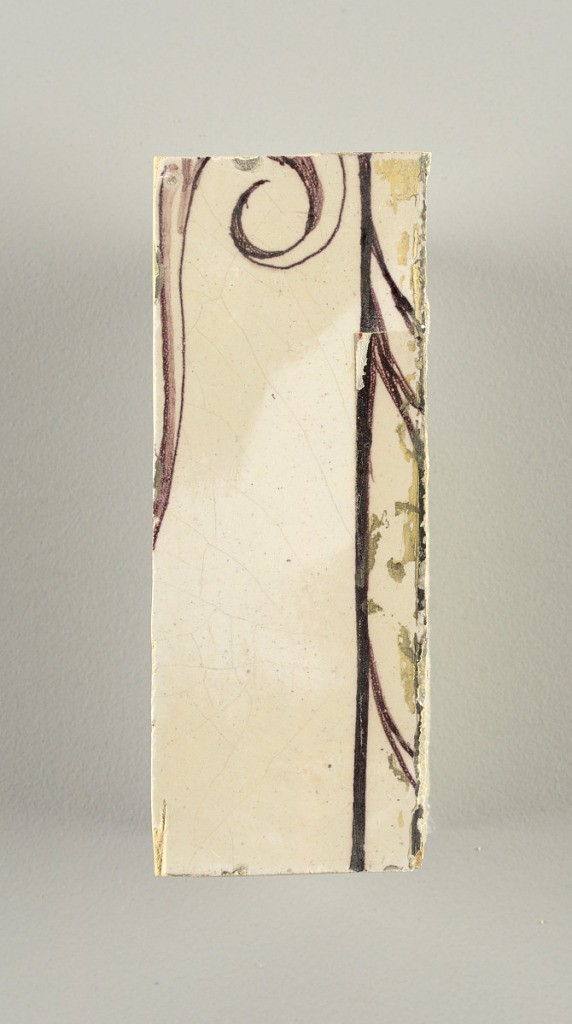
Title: Wall facing
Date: ca. 1725
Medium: tin-glazed earthenware, underglaze
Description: Running design for a frieze or a dado, composed of scrolls of foliage and strapwork, and four repeating motifs--a seated woman in a small upright oval medallion, a putto seated on a rocailled base, and strapwork in axial pattern.  The various panels, A to F, show various repeats of the same design, all being five tiles high and a varying number of tiles wide.